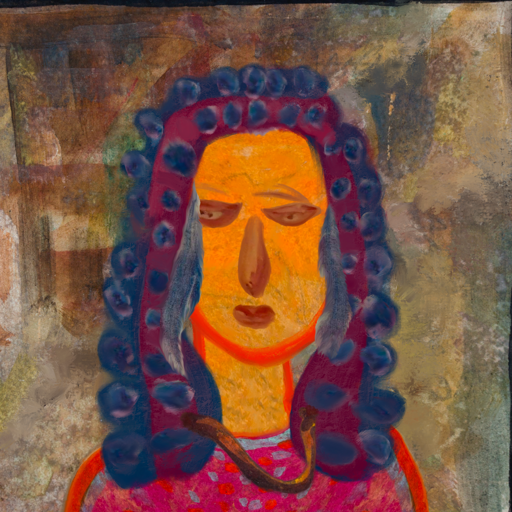
Background: Mosgoul, Head And Neck Front: Sisters, Face Front: Pious_Lady, Bust: Sisters, Hair Front: Hill_Girl, Head Accessory: Blank, Second Necklace: Comrade, Necklace: Blank, Baby: Blank